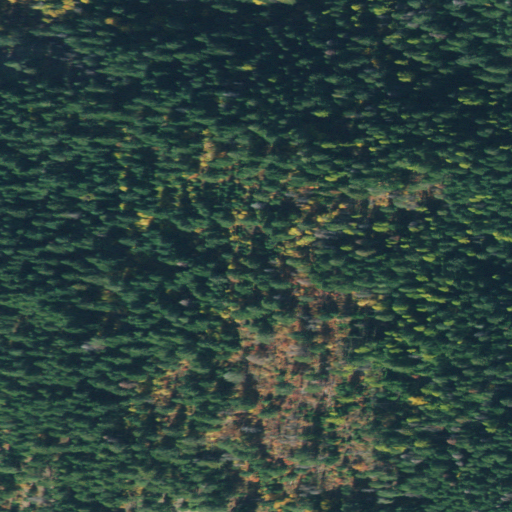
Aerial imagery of mountain in Idaho named Barton Hump containing only evergreen forest